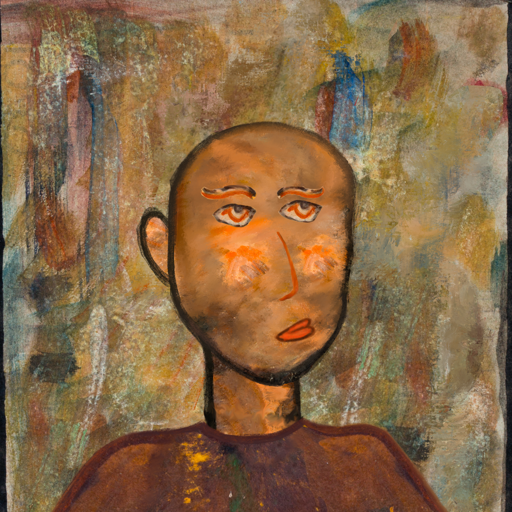
Background: Pipe, Head And Neck Side: Gypsy_Queen, Face Side: Experience, Bust: Comrade, Hair Side: Blank, Head Accessory: Blank, Second Necklace: Blank, Necklace: Blank, Baby: Blank